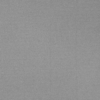
Label: dusty